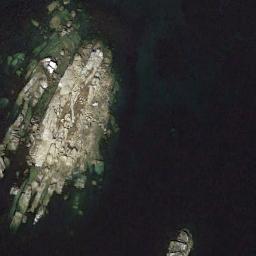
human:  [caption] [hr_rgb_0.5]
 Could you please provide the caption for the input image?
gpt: The land on the island is uneven .

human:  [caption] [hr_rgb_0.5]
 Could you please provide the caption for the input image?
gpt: The stone island is surrounded by deep blue waters .

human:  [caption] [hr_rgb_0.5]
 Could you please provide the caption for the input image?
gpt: There are many big trees on the island .

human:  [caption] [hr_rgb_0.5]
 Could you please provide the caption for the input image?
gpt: Irregularly shaped yellow-brown island surrounded by blue sea water .

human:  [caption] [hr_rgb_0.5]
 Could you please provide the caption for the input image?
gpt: There are white rocks on the island in a blue sea .